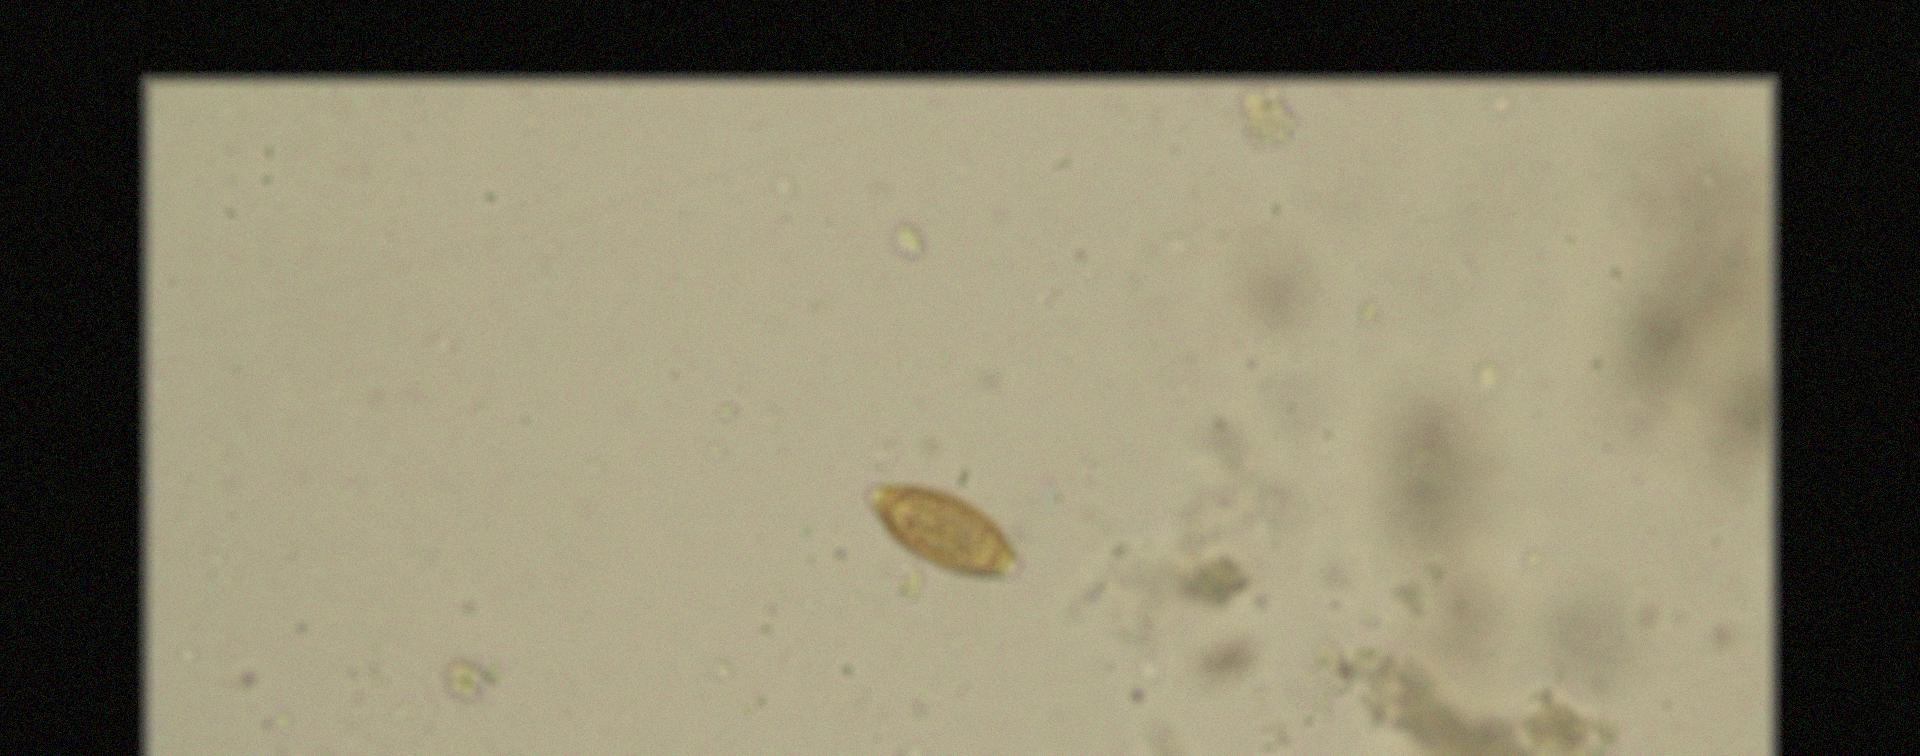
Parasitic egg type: Trichuris trichiura